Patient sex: M
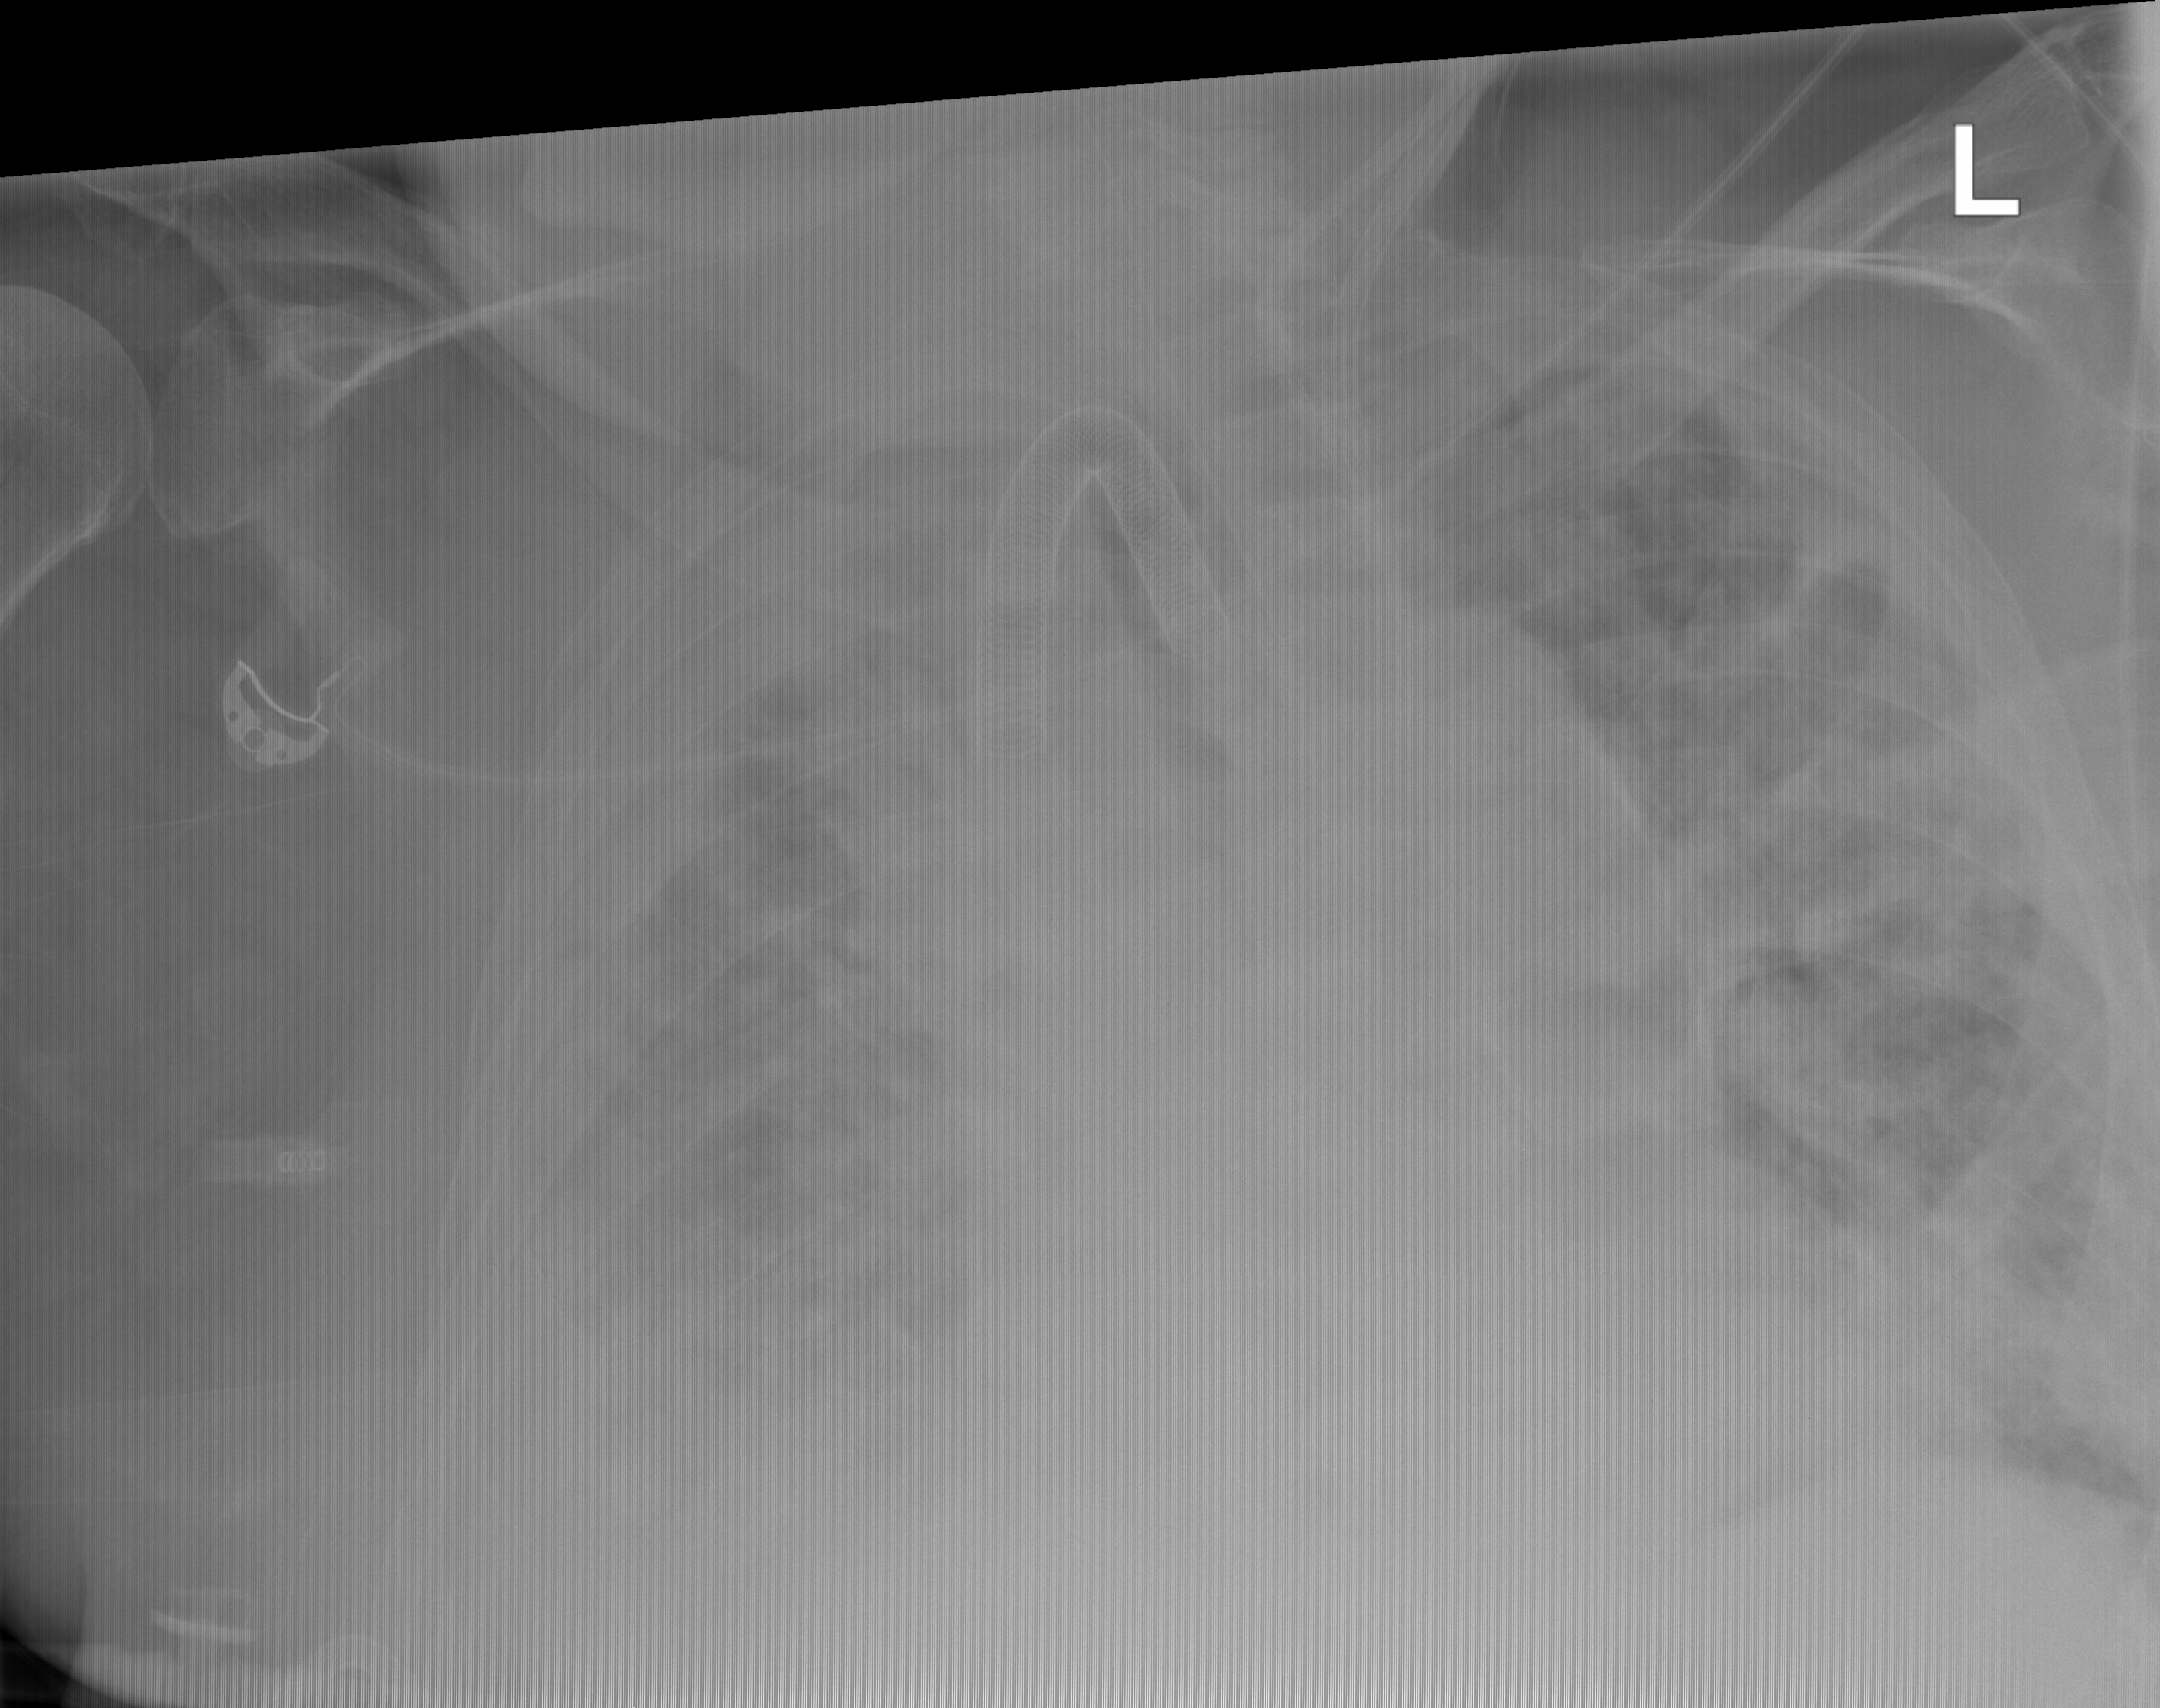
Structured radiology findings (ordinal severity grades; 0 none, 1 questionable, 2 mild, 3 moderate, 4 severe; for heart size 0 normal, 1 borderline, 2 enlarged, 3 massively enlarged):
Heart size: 2
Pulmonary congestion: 2
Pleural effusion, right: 3
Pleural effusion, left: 0
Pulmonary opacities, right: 3
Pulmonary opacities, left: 2
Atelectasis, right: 3
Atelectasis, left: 2